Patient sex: M
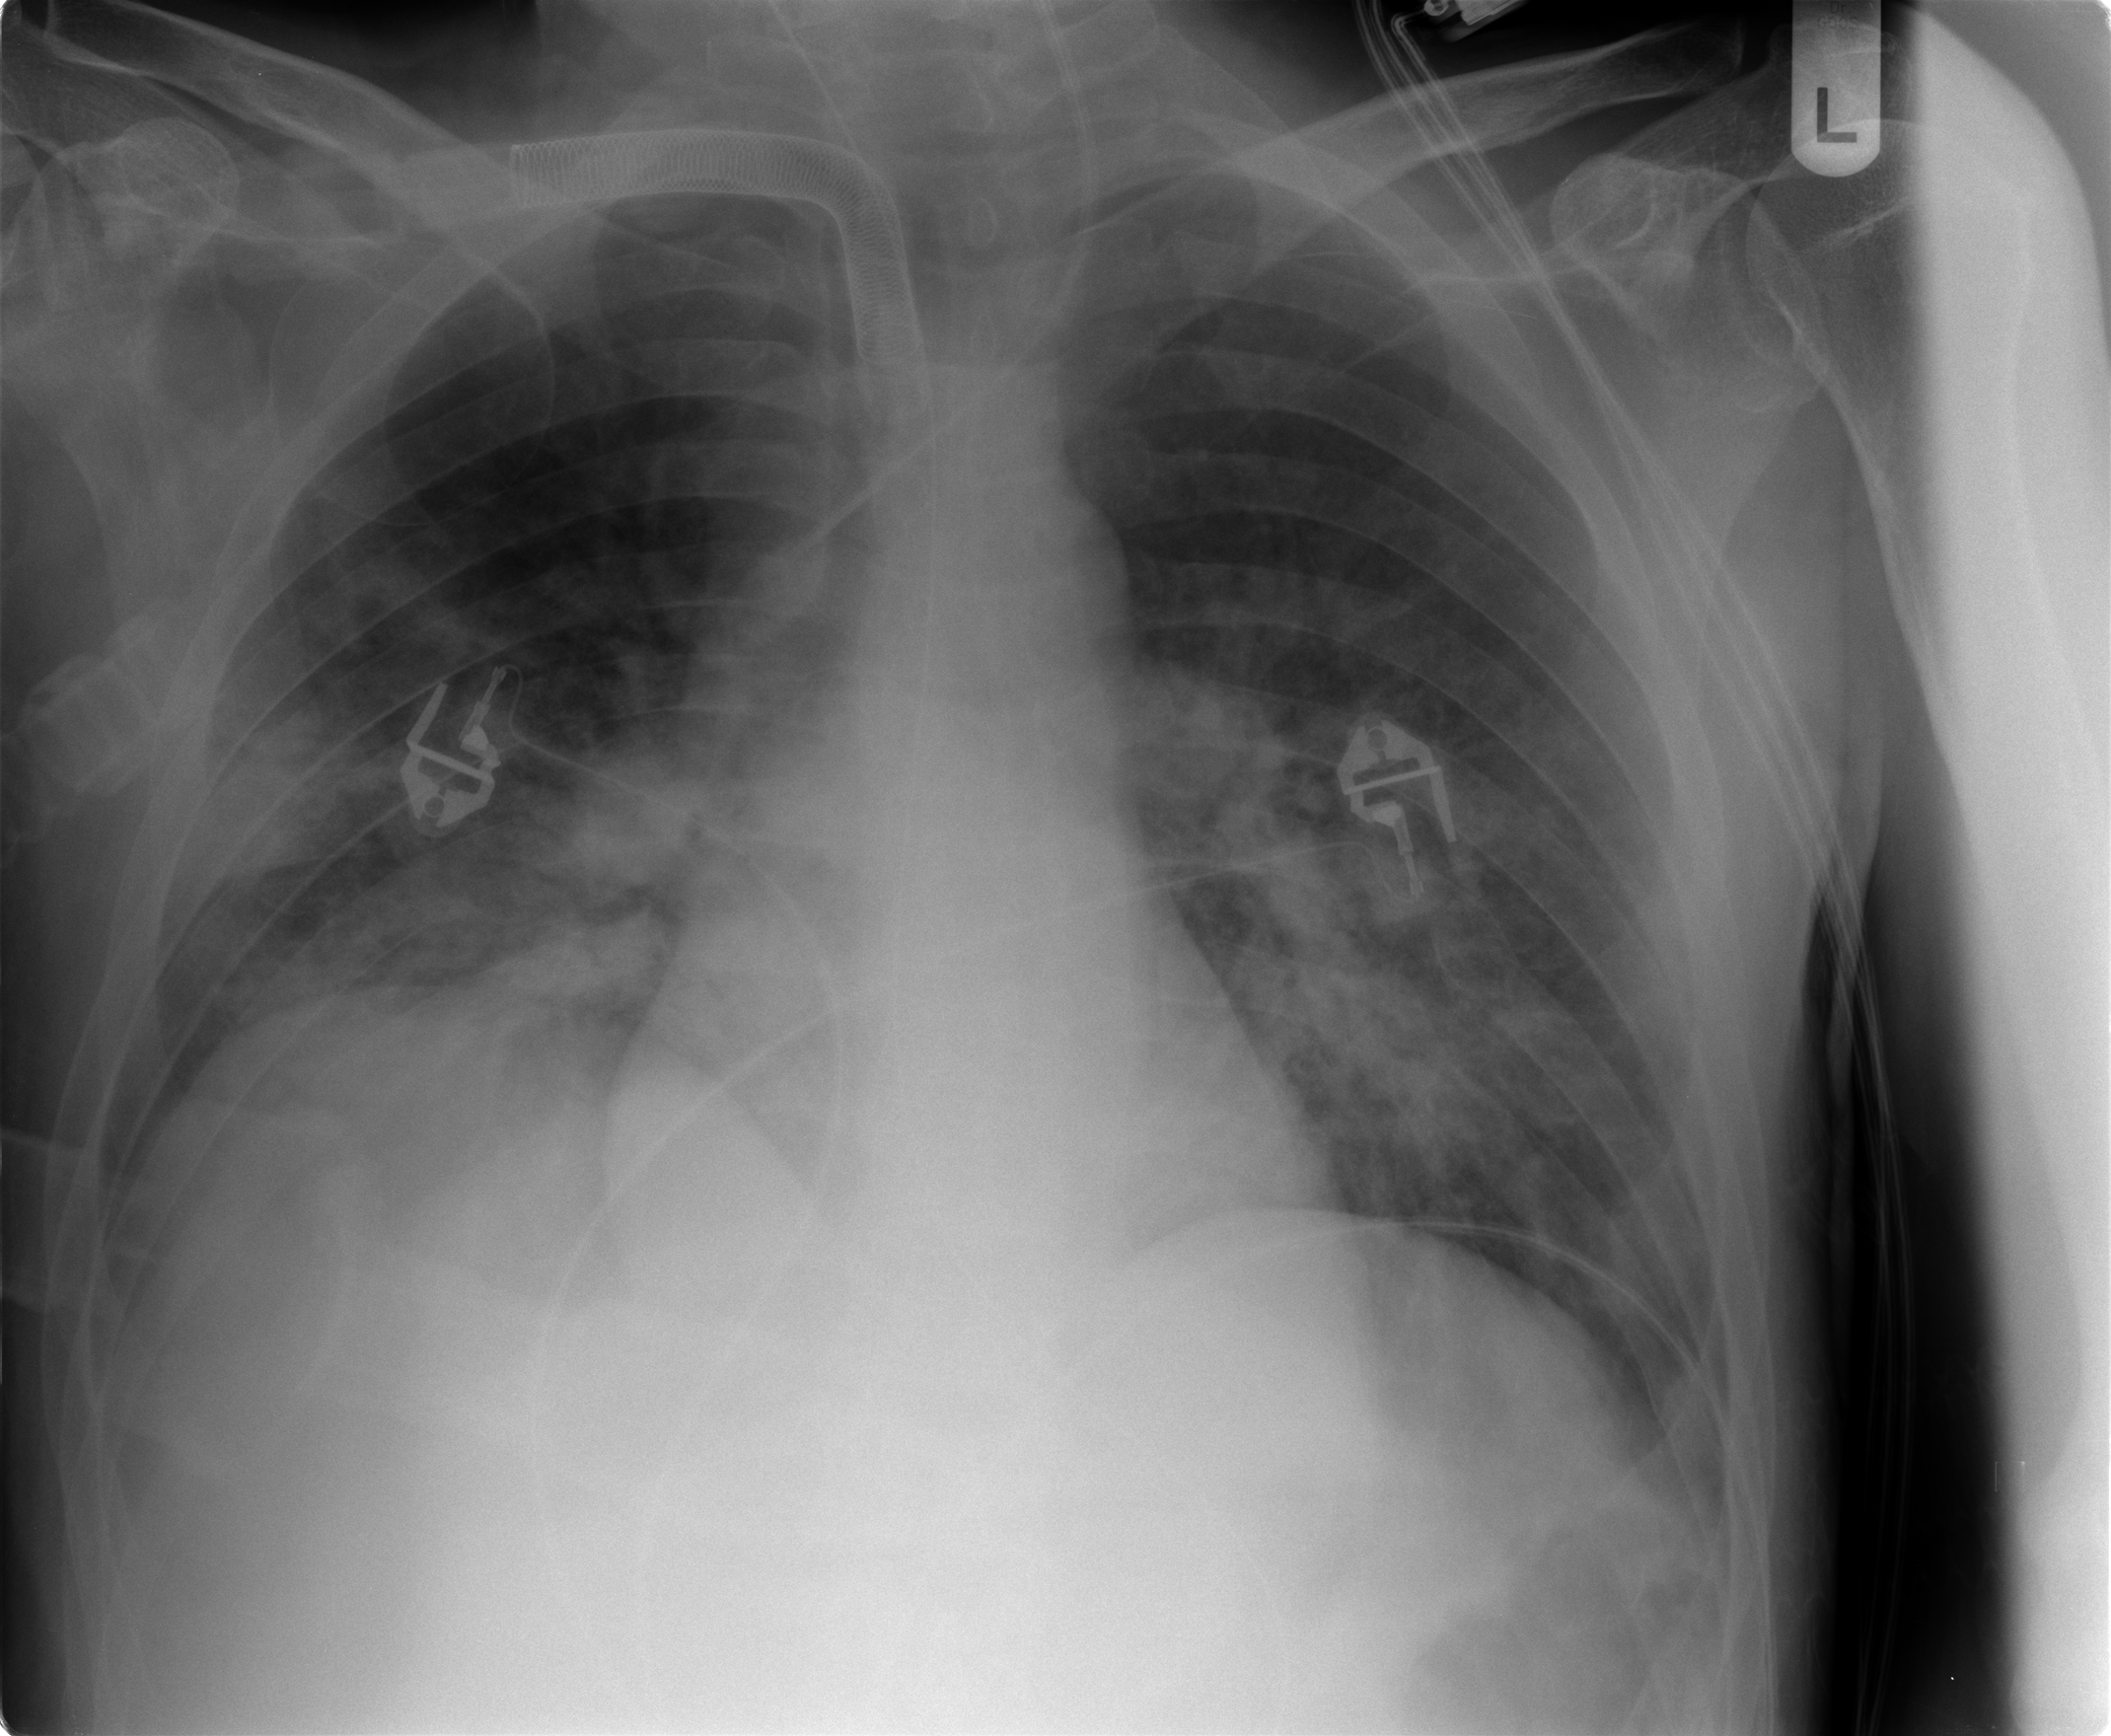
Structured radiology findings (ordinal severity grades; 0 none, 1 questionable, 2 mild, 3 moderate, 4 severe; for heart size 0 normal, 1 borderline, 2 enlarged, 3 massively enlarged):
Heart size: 0
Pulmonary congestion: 2
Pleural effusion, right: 0
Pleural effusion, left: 0
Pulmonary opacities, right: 2
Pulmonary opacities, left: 2
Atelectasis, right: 2
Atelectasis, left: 2